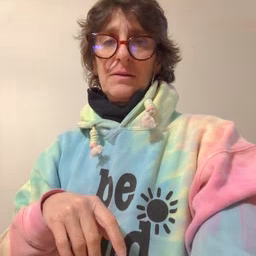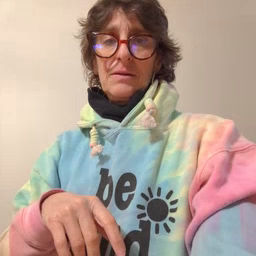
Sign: haveto